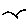
Label: bird